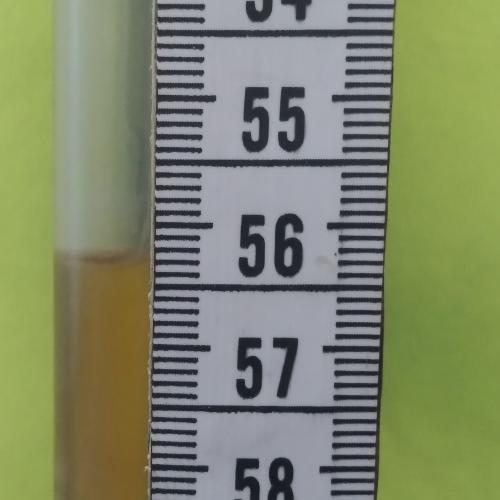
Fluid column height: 56.3 cm